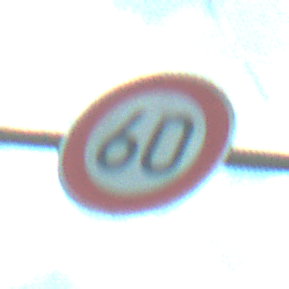
Verkehrszeichen: Geschwindigkeit60
Umgebung: Roofed, Special
Tageszeit: MorningAfternoon
Wetter: PartlyCloudy
Licht: Natural
Jahreszeit: NotSpecified
Kontrast: MediumContrast